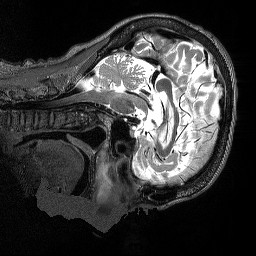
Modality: T2w
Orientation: sagittal
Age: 63
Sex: female
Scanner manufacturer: siemens
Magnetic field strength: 3 T
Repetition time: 3.2 s
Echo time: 0.564 s